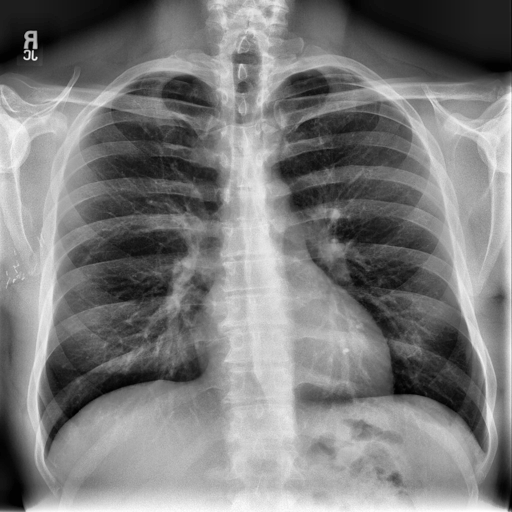
Finding: NORMAL